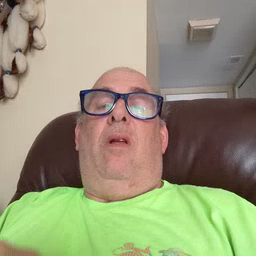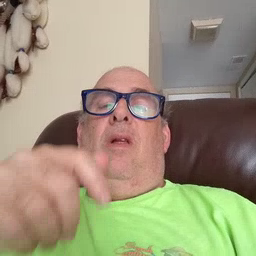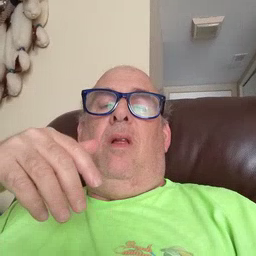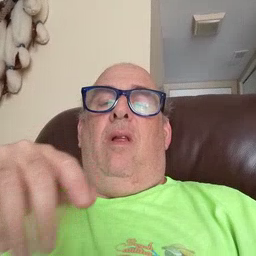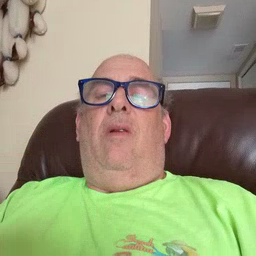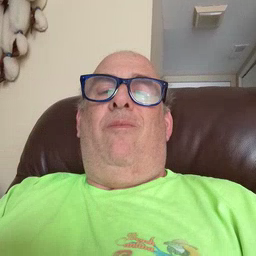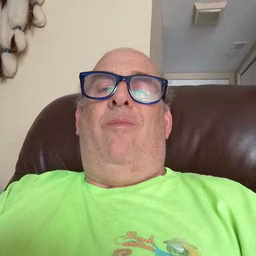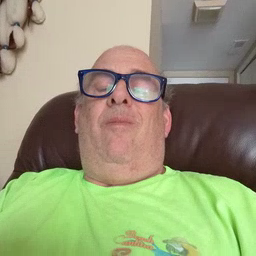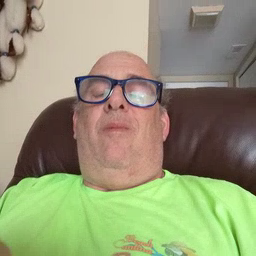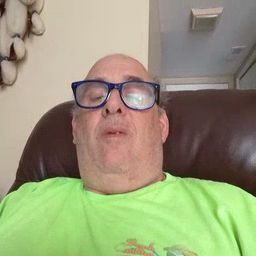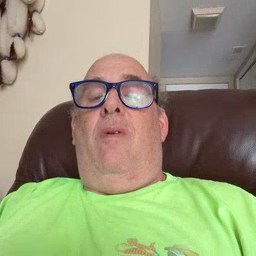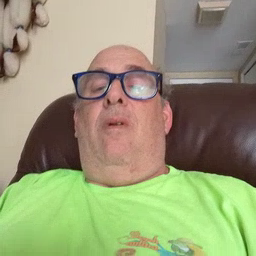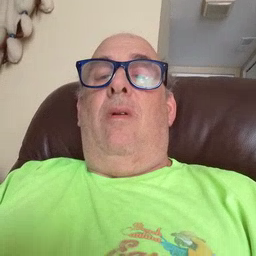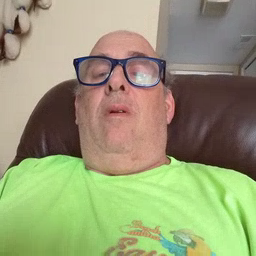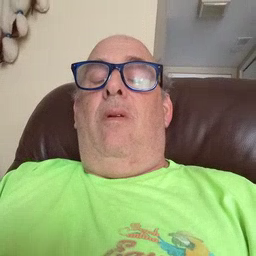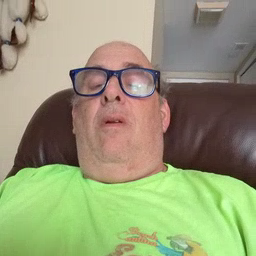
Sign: underwear